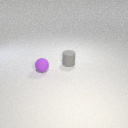
small purple rubber sphere in front of small gray rubber cylinder